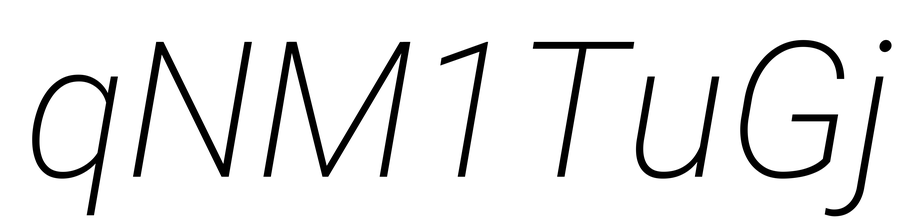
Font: Roboto-Italic_ExtraLight_Italic